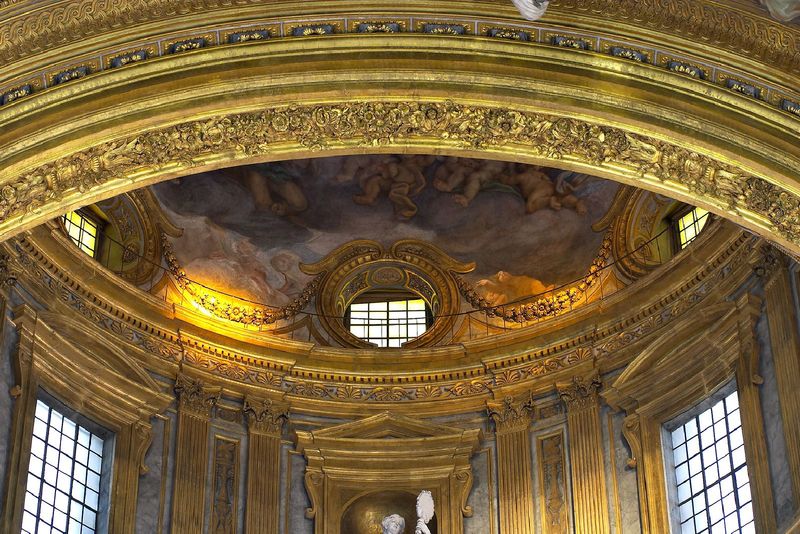
Titel: Vierungskuppel von Il Gesù in Rom
Künstler: Giovanni Battista Gaulli
Standort: Rom, Il Gesù (EU - I - Latium)
Schlagwörter: blau, gemälde, himmel, wolken, gelb, blumen, fenster, glas, licht, marmor, pfeiler, säulen, schloss, malerei, architektur, barock, gesicht, rahmen, silber, innenraum, gitter, kirche, gold, decke, girlande, rokoko, rund, engel, ranken, statue, beine, relief, bogen, empore, pilaster, kuppel, ornamente, verzierung, stuck, geländer, fett, nische, rundfenster, altar, rom, girlanden, fries, altarraum, fresken, deckengemälde, fresko, prunk, putten, schnitzereien, occulus, prunkvoll, runde fenster, deckenbemalung, kapitäle, armierung, eckige fenster, rondfenster, emproe, verziuerung